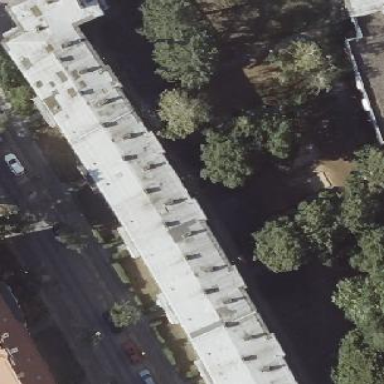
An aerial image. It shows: Apartment building with flat roof.